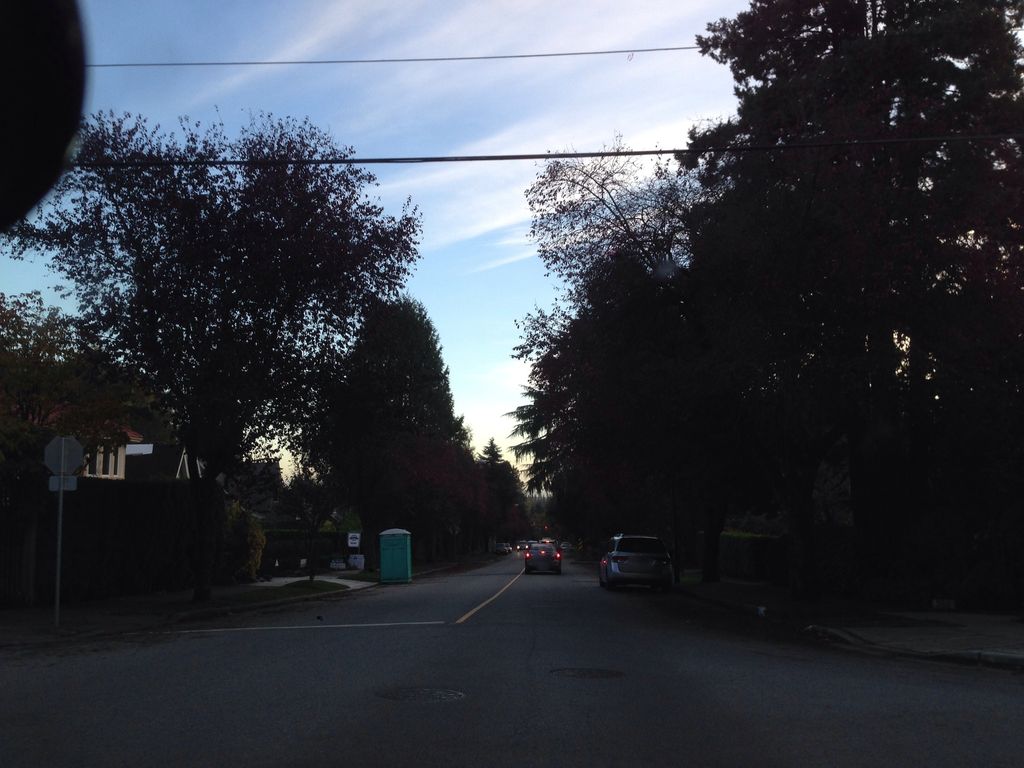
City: vancouver